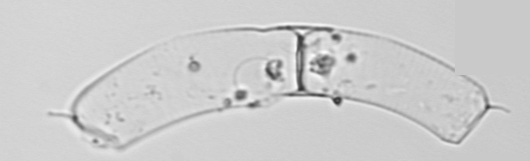
Label: Guinardia_striata